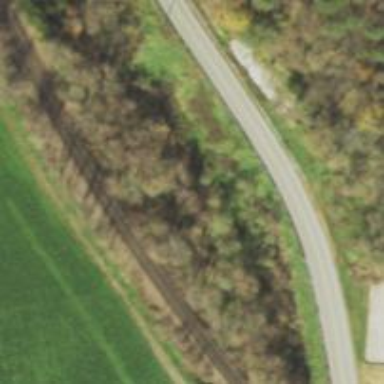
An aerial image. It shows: Abandoned railway.